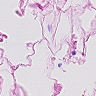
Metastatic tissue present: no